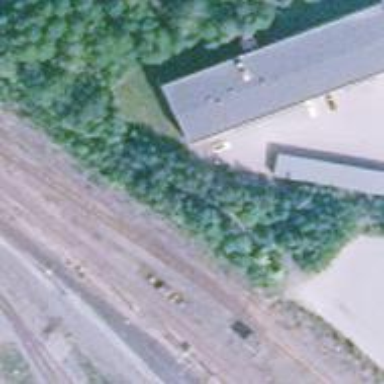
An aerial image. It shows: Disused railway.